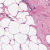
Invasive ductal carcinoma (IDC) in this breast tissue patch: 0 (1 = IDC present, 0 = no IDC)